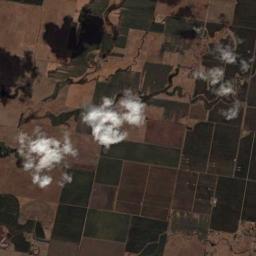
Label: cloud